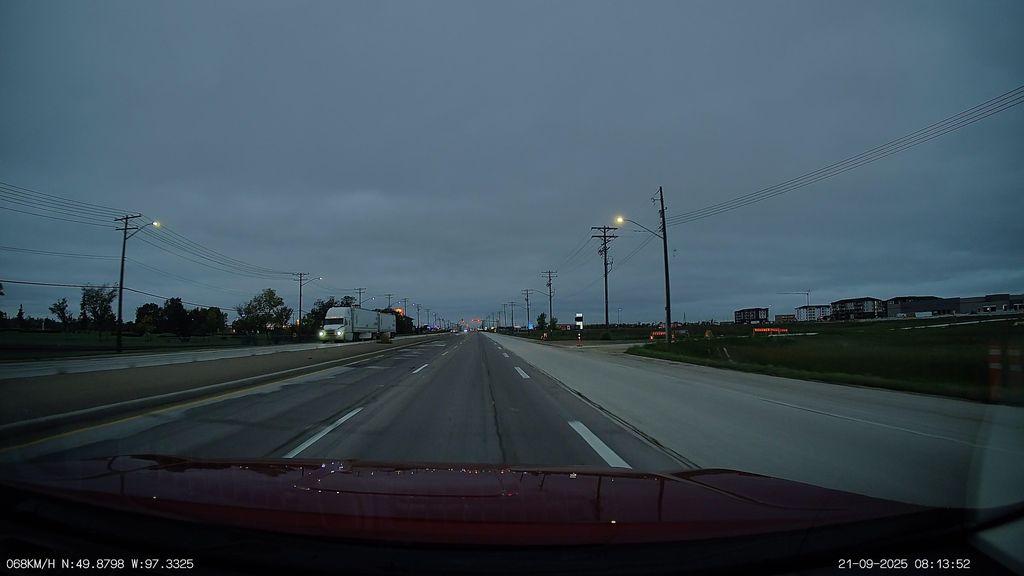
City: winnipeg